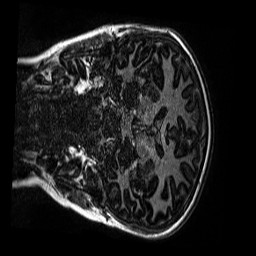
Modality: MP2RAGE
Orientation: coronal
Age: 13
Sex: male
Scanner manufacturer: siemens
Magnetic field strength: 3 T
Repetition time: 4 s
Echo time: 0.00299 s